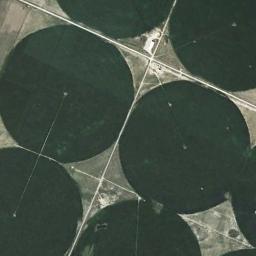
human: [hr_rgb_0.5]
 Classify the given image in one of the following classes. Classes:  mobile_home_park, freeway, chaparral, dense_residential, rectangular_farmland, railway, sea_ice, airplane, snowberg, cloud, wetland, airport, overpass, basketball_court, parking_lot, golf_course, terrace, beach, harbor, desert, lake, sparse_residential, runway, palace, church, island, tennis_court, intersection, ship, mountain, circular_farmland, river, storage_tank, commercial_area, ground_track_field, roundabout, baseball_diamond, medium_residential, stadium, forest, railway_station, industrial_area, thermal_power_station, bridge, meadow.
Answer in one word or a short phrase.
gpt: circular_farmland